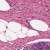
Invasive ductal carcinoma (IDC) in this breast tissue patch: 0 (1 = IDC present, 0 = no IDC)